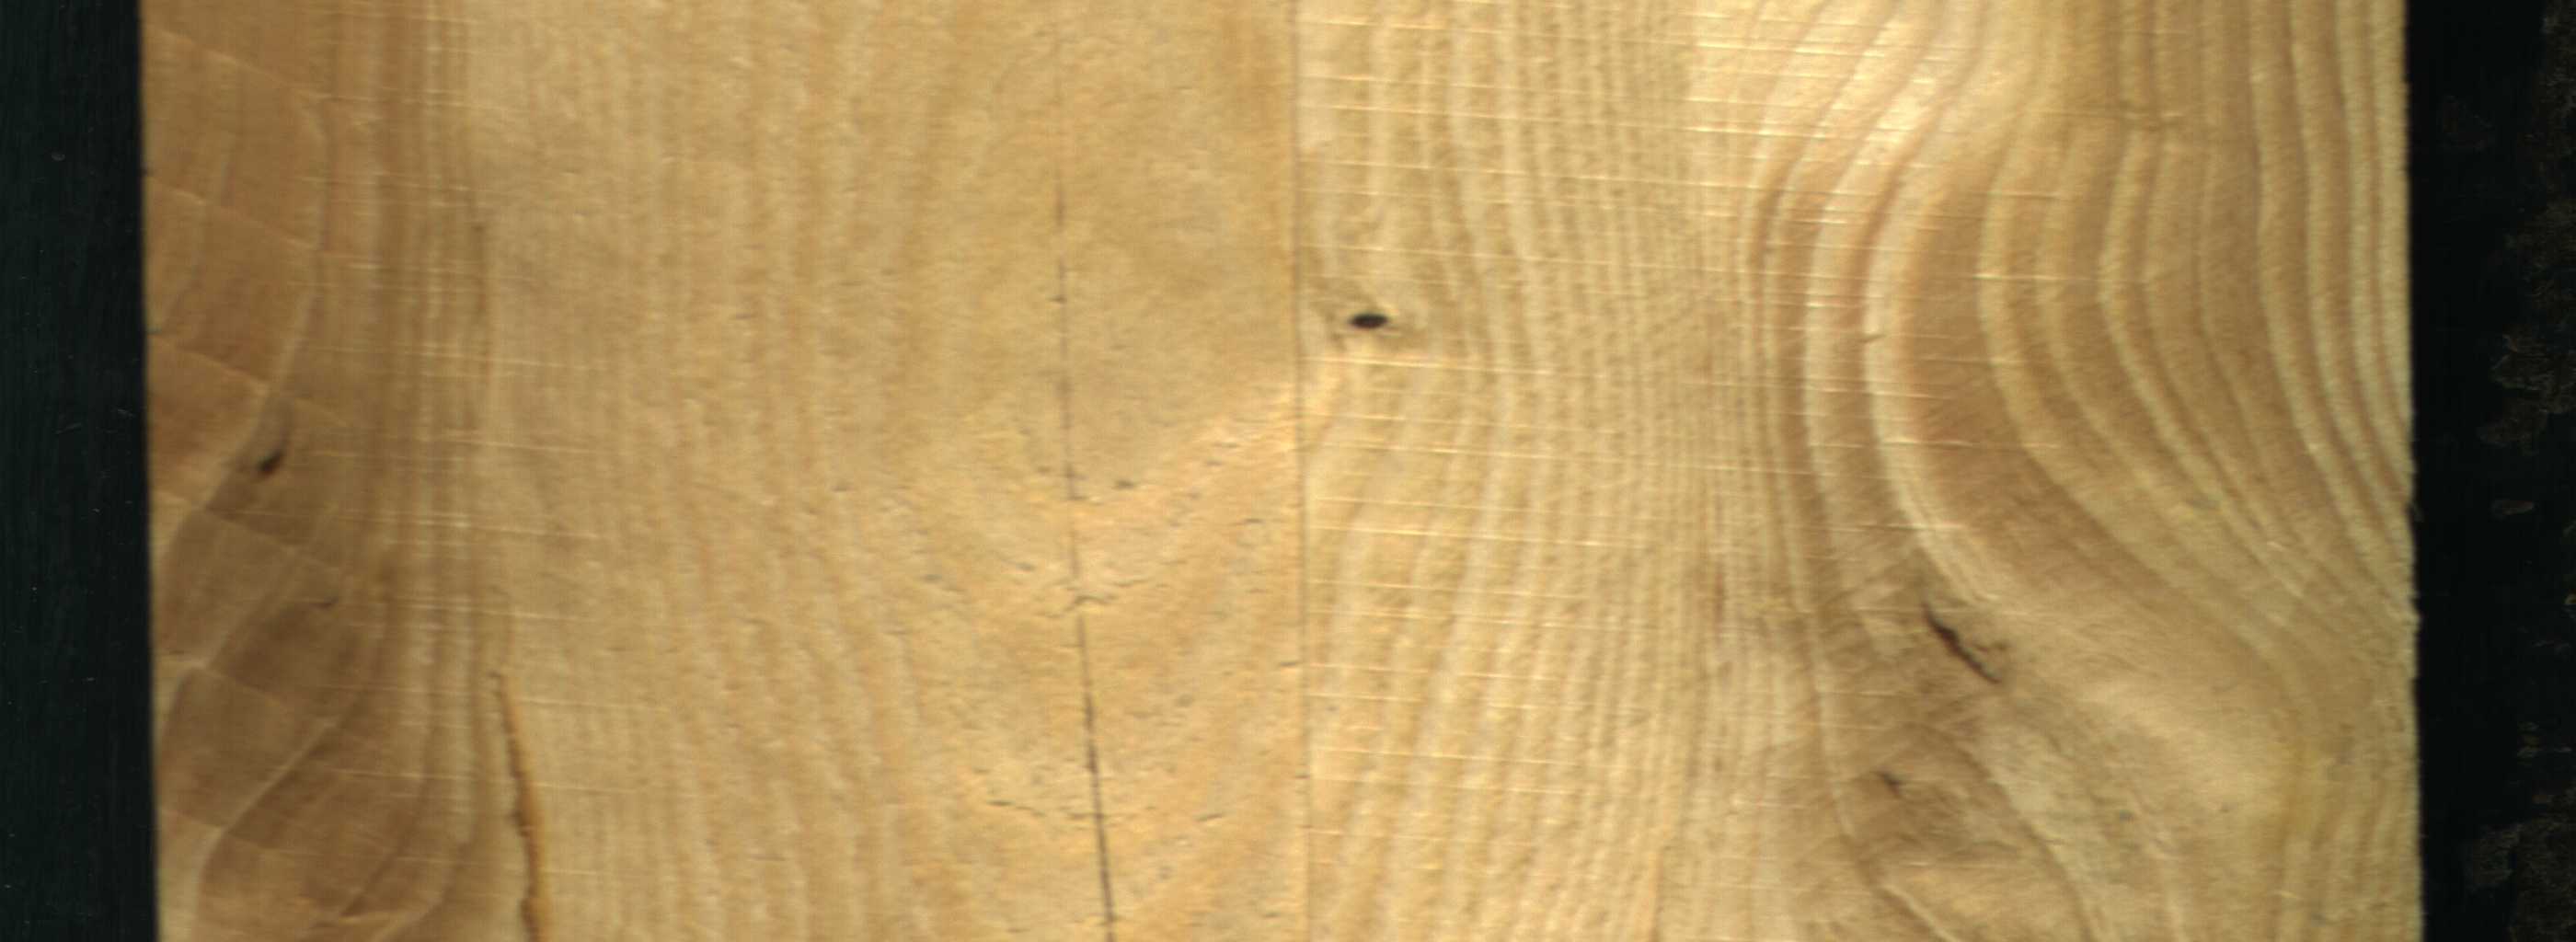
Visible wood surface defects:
resin
resin
Crack
Dead_Knot
Dead_Knot